Field crop: tomato
Growth stage: 1
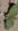
Species: solanum